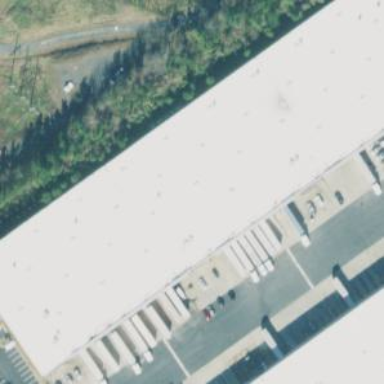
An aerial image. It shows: Warehouse.